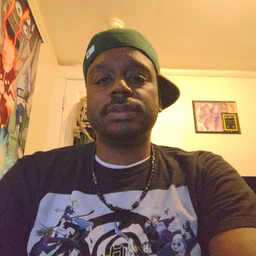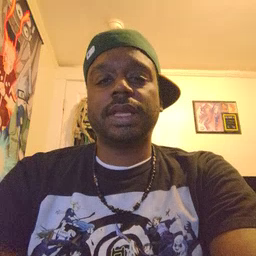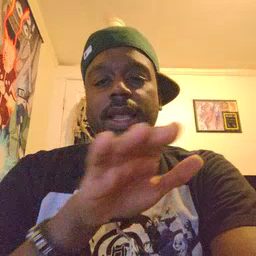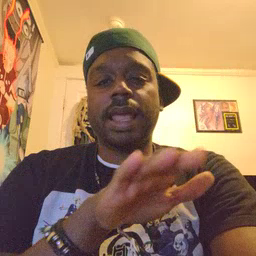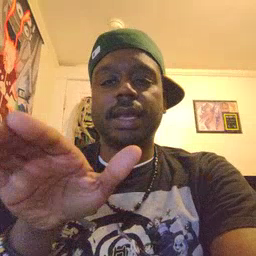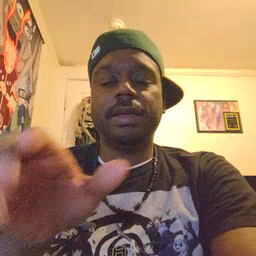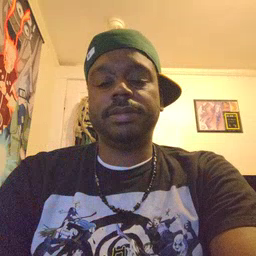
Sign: clean